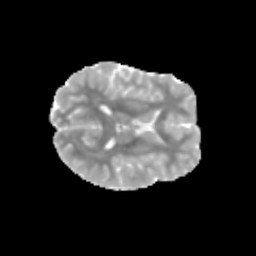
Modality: MD
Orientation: axial
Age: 11
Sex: female
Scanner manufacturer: siemens
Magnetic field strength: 3 T
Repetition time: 3.8 s
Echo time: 0.07 s